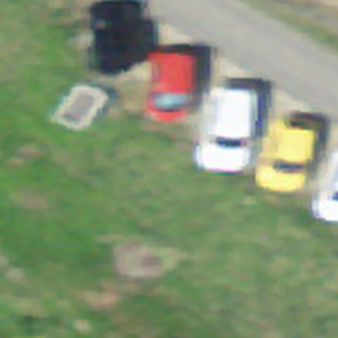
Label: other